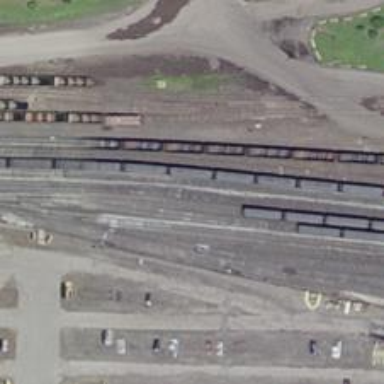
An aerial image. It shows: Railway spur service.